Question: I'm teaching myself ExtJS by building a really simple 'scrum' development tracking application. I'm currently displaying the "Backlog" as a grid panel that displays the properties of the card(user story).
Card.js (Card model)
'''
Ext.define('AM.model.Card', {
extend: 'Ext.data.Model',
fields: [
'id',
'name',
'priority_id',
...
]
});
'''
Priority.js (Priority model)
'''
Ext.define('AM.model.Priority', {
extend: 'Ext.data.Model',
fields: [
'id',
'name',
'short_name'
]
});
'''
So the data for the card will look something like this:
backlogcards.json (data)
'''
{
success: true,
backlogcards: [
{
id: 1,
name: 'ONEs',
priority_id: 2,
...
},
{
id: 2,
name: 'TWOs',
priority_id: 3,
...
}
]
}
'''
And the priorities looks like this:
priorities.json (data)
'''
{
success: true,
priorities: [
{
id : 1,
name : "High",
short_name : "H"
},
{
id : 2,
name : "Medium",
short_name : "M"
},
{
id : 3,
name : "Low",
short_name : "L"
}
]
}
'''
So ideally what I would like to do is have the grid panel display the short_name for the corresponding priority_id. When the item is clicked on to be edited inline, a combo box will be displayed that shows the name property. I'm half way there already.
BacklogList.js (view)
'''
Ext.define('AM.view.card.BacklogList', {
extend: 'Ext.grid.Panel',
alias: 'widget.backlogcardlist',
title: 'Backlog',
store: 'BacklogCards',
selType: 'cellmodel',
plugins: [
Ext.create('Ext.grid.plugin.CellEditing', {
clicksToEdit: 1
})
],
columns: [
{ header: 'ID', dataIndex: 'id' },
{ header: 'Name', dataIndex: 'name', field: 'textfield' },
{
header: 'Priority',
dataIndex: 'priority_id',
width: 130,
field: {
xtype: 'combobox',
typeAhead: true,
store: 'Priorities',
displayField: 'name',
valueField: 'id',
listClass: 'x-combo-list-small'
}
}
]
});
'''
So I know the 'dataIndex' property is what I need to modify in order to change the display, but I'm not sure how to tie those two stores together.

As you can see above, priority is being displayed as a number instead of the short_name.
Is this a situation where I would need to use associations? (I only know OF them) <URL>
Thank you!
EDIT1: Oh I realize I could 'hard code' a renderer property that does this change, but I would like to avoid that and instead use values from the priorities store.
'''
renderer: function(value){
if (value==3)
{
return "L";
}
else if (value==2)
{
return "M";
}
else
{
return "H";
}
},
'''
EDIT2 for Evan:
Priorities store
'''
Ext.define('AM.store.Priorities', {
extend: 'Ext.data.Store',
model: 'AM.model.Priority',
autoLoad: true,
proxy: {
type: 'ajax',
api: {
read: 'app/data/priorities.json',
update: 'app/data/updateUsers.json'
},
reader: {
type: 'json',
root: 'priorities',
successProperty: 'success'
}
}
});
'''
The store.each refers to this store, right? If so, how do I perform the each operation on it?
I tried changing the declaration line to:
'''
var test = Ext.define('AM.store.Priorities', {
'''
And then tried changing your code to test.each but was unsuccessful.
Thanks again!
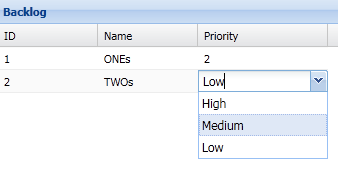
Answer: You need to use a renderer, however there's nothing stopping you from looping over the values in the priorities store and checking, something like:
'''
renderer: function(value) {
var display = '';
store.each(function(rec){
if (rec.get('id') === value) {
display = rec.get('name');
return false;
}
});
return display;
}
'''